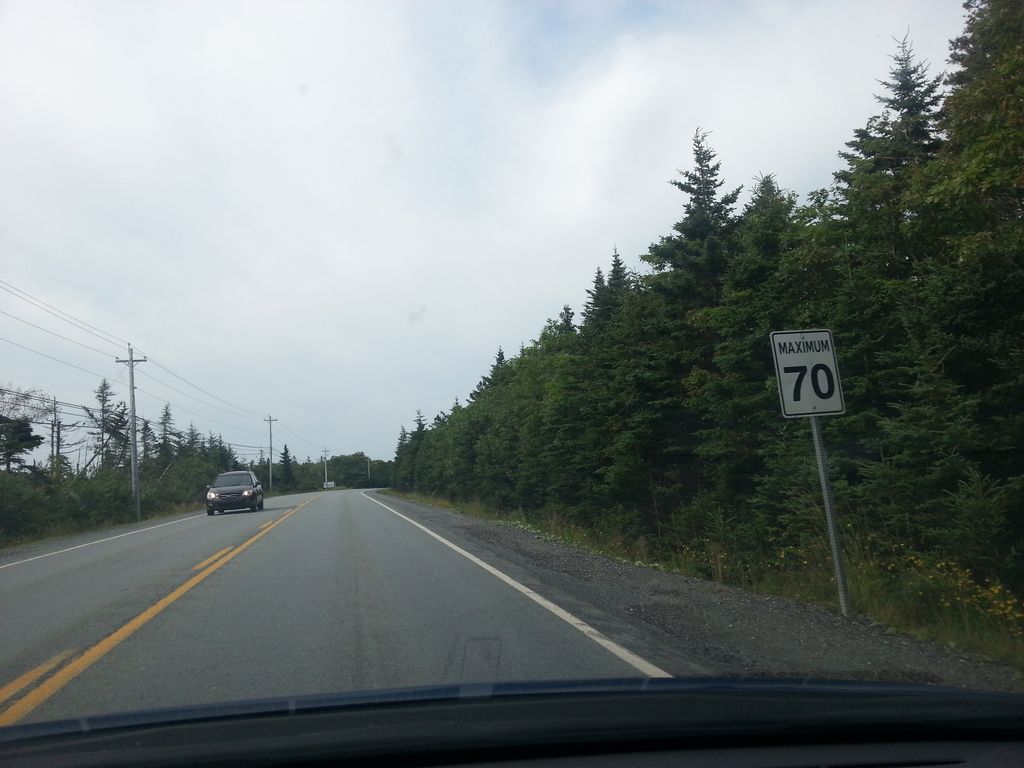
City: halifax